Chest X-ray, PA view. Patient: 69 years old, sex M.
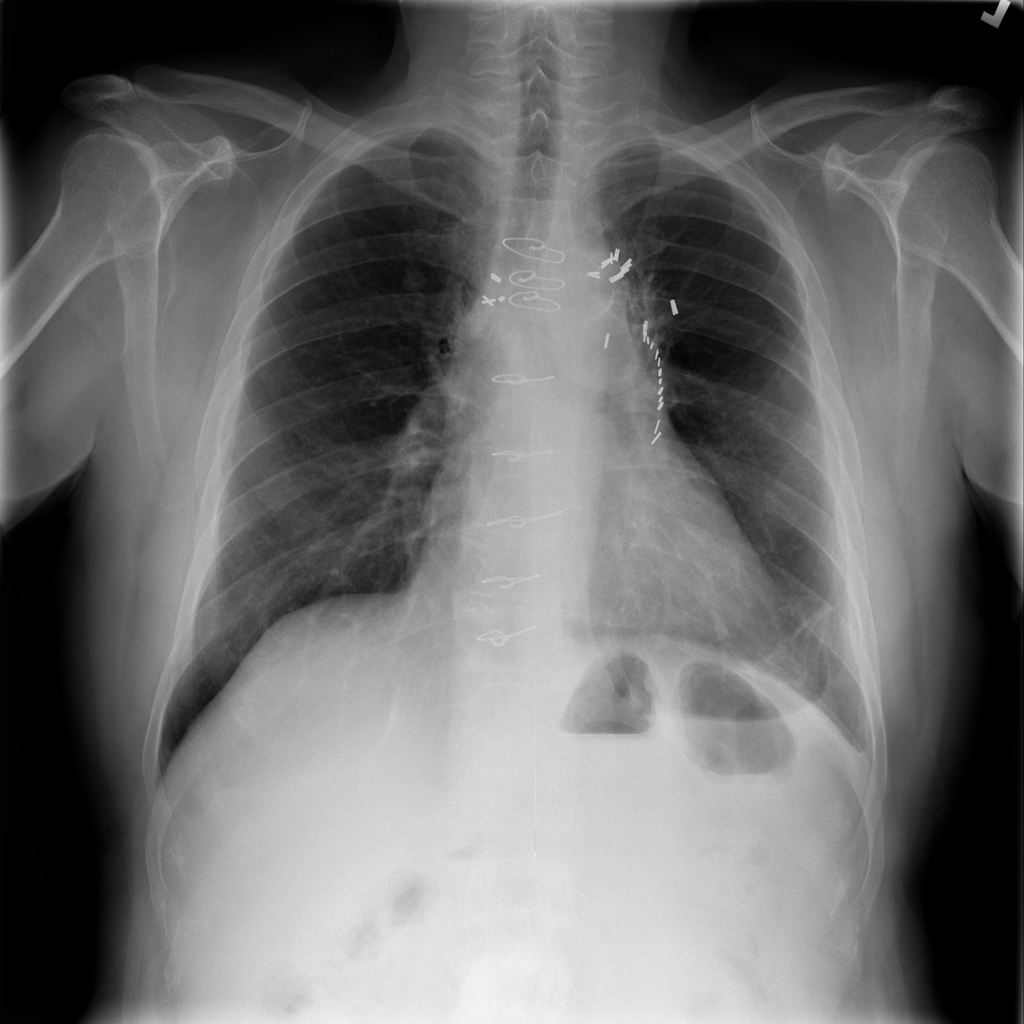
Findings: Nodule